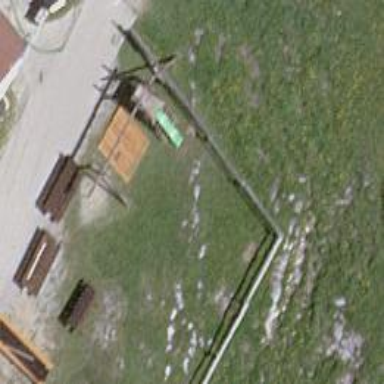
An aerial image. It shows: Picnic table located in leisure land area.